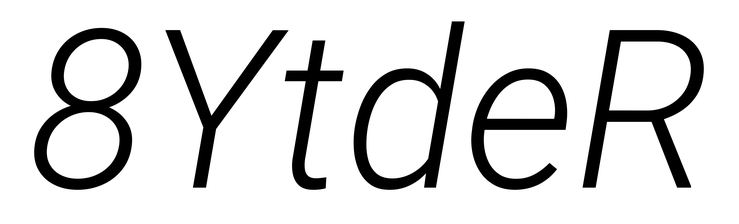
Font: Roboto-Italic_Light_Italic